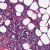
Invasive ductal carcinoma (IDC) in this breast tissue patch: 1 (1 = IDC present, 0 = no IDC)